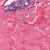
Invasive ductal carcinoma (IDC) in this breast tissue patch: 0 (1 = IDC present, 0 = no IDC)